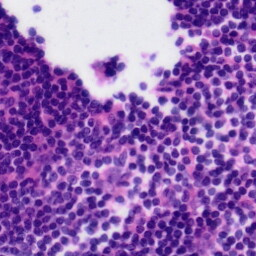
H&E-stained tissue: Tonsil